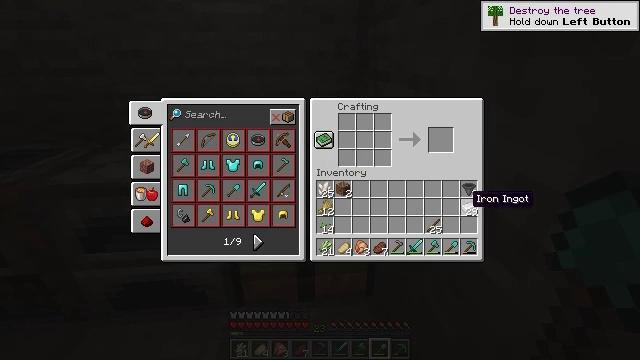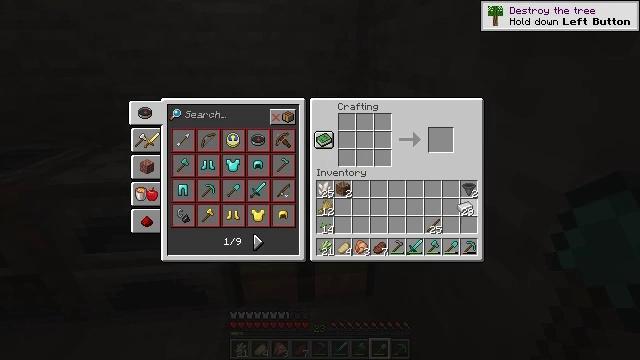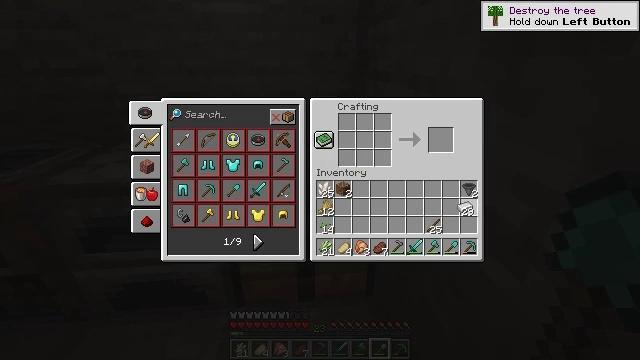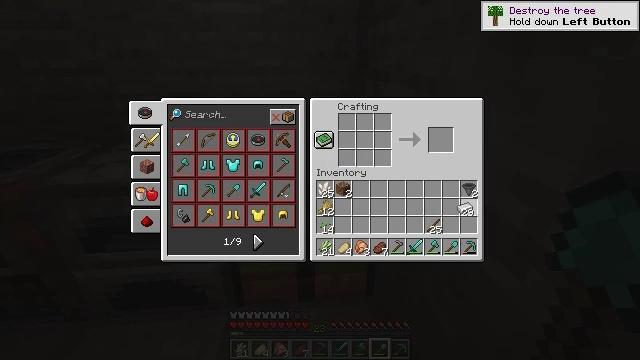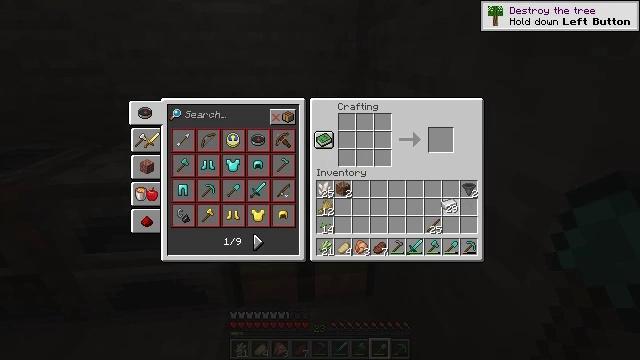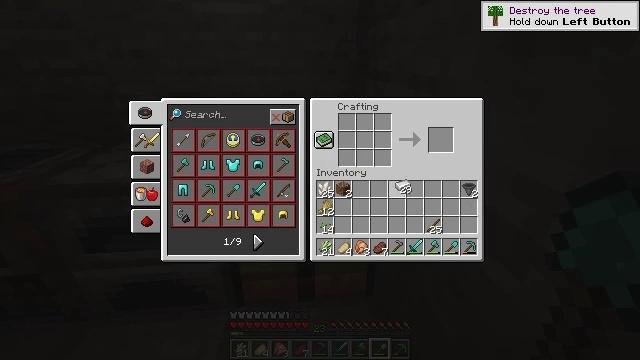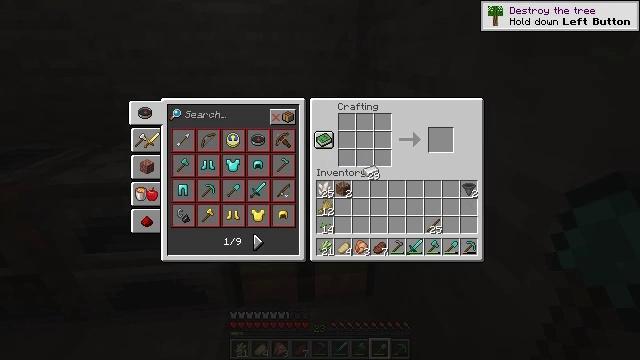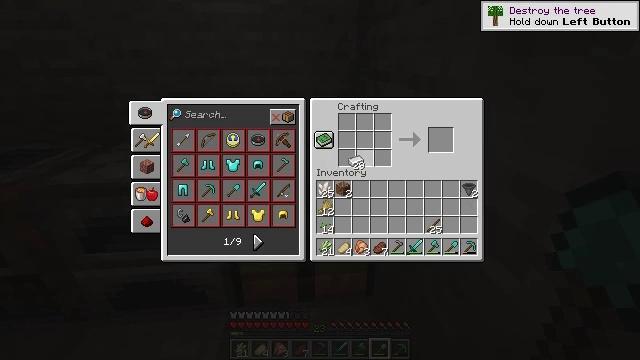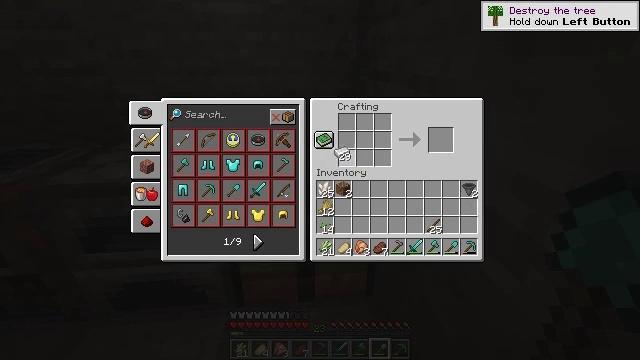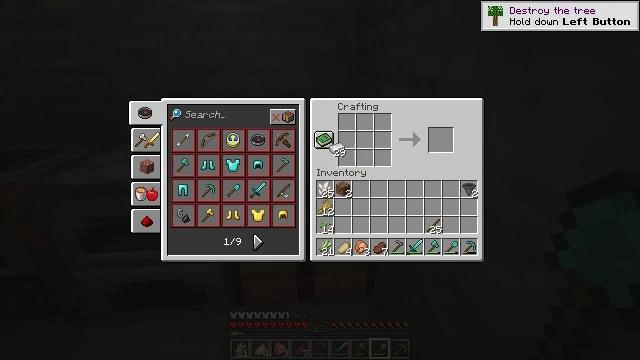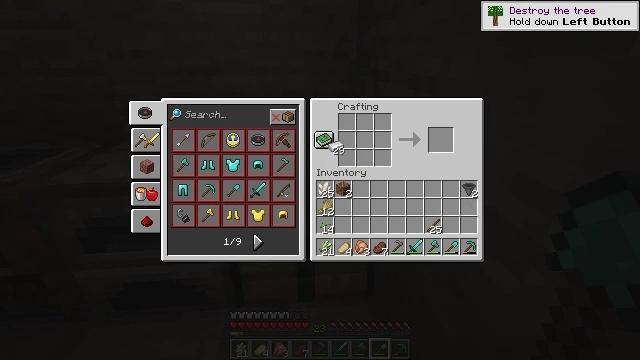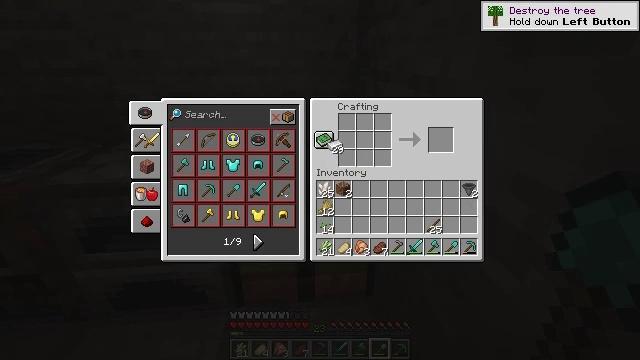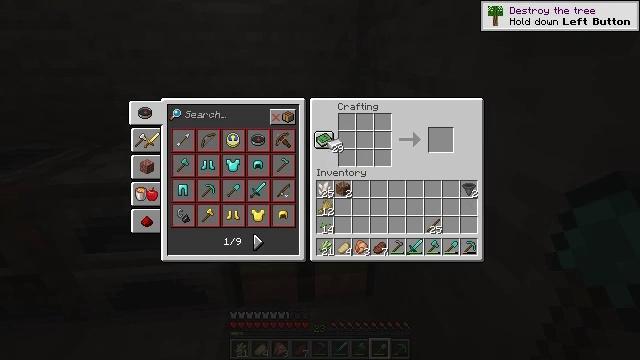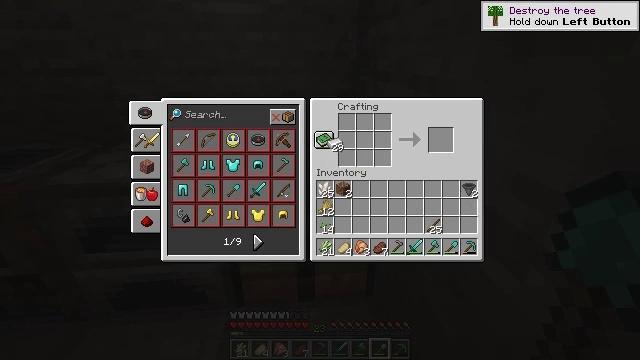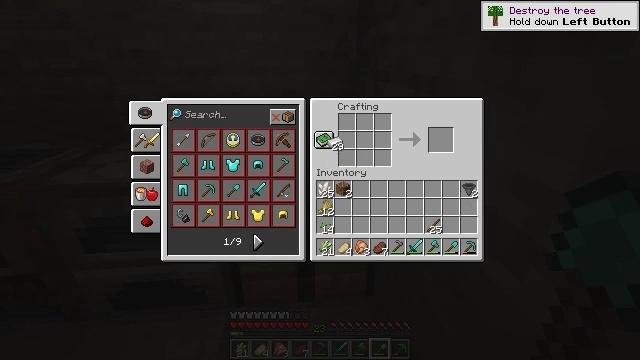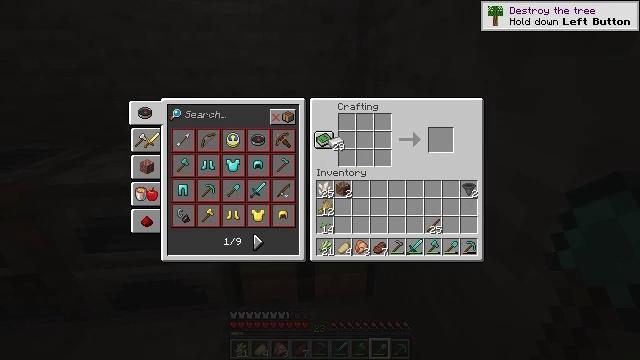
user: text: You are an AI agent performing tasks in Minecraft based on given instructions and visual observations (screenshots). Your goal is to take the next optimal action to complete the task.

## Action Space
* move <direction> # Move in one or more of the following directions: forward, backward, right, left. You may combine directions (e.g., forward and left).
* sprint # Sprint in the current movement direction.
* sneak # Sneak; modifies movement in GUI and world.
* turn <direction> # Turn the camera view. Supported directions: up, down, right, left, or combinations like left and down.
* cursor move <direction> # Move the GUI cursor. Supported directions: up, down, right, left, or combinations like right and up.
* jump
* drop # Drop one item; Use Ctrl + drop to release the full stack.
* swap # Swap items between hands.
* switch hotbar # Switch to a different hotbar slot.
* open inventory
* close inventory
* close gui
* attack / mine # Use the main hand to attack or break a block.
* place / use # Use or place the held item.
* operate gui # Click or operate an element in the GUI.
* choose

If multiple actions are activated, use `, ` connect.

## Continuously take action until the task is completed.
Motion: motion action
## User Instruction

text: Open the crafting table to make a bucket.
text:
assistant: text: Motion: attack / mine
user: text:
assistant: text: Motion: attack / mine
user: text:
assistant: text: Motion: attack / mine
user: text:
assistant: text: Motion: turn left
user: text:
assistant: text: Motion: turn left and up
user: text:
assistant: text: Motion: turn left and up
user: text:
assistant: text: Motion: turn left and up
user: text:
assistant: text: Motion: turn left and up
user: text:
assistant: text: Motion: no_op
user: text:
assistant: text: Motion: no_op
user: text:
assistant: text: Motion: no_op
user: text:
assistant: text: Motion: no_op
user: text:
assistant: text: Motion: no_op
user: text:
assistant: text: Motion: no_op
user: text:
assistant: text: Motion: no_op
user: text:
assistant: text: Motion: no_op
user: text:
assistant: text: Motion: no_op
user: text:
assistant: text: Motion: no_op
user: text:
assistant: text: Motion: no_op
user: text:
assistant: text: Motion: no_op
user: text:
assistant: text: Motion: no_op
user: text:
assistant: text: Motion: no_op
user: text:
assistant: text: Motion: no_op
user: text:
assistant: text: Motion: no_op
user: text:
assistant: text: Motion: no_op
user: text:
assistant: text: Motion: use / place
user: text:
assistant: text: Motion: use / place
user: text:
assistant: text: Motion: no_op
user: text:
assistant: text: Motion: no_op
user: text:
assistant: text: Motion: no_op